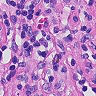
Metastatic tissue present: no